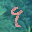
Label: 9